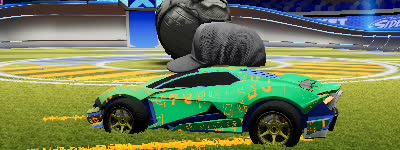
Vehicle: werewolf